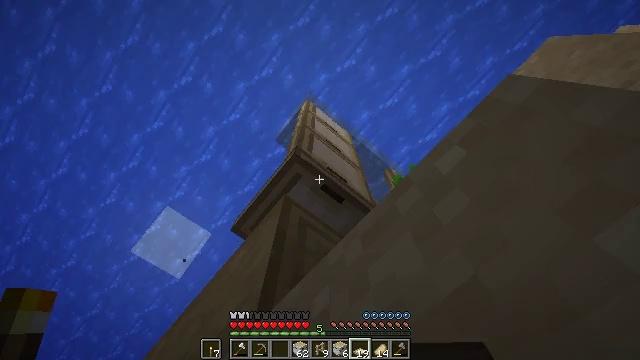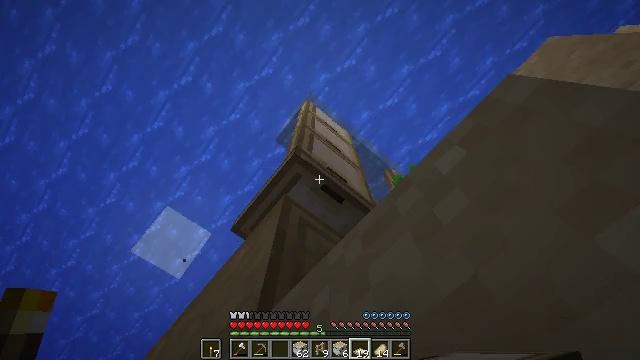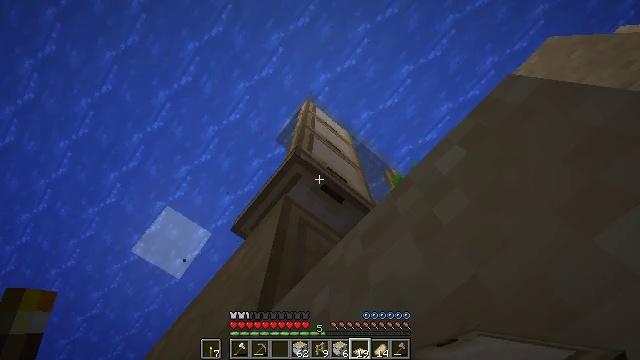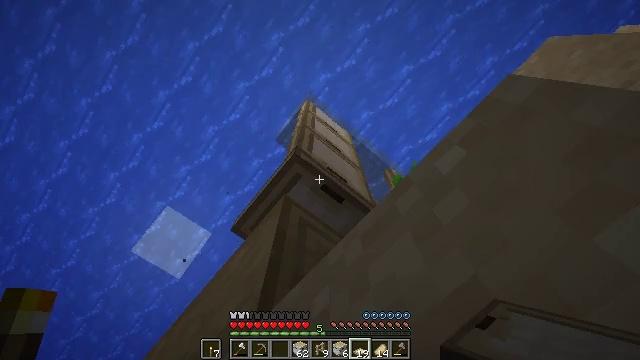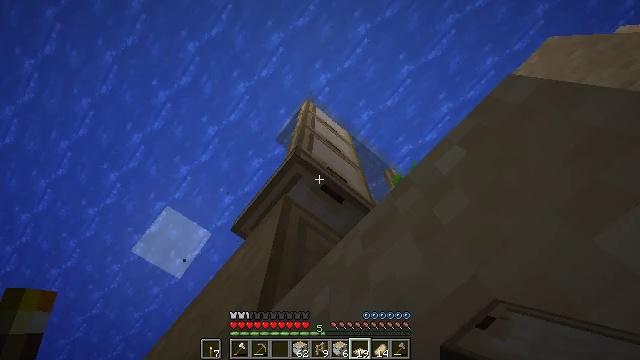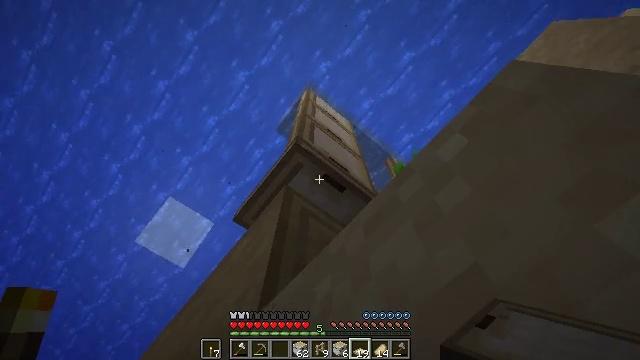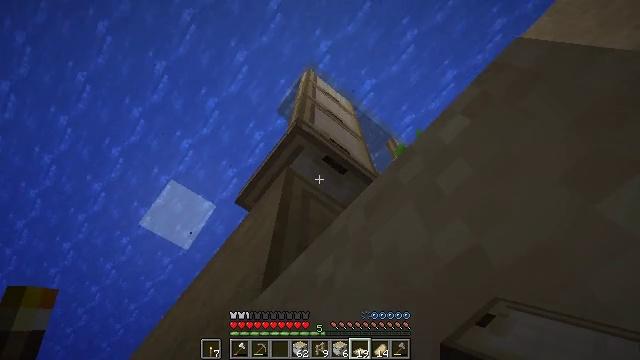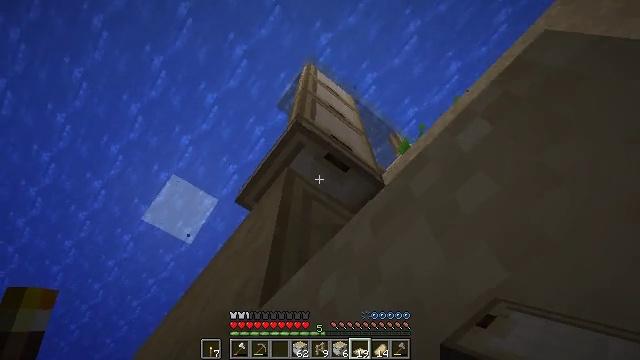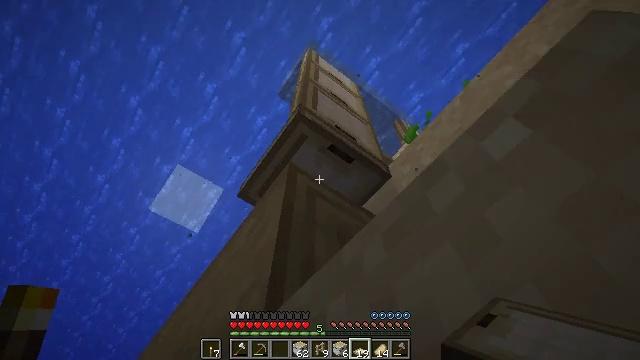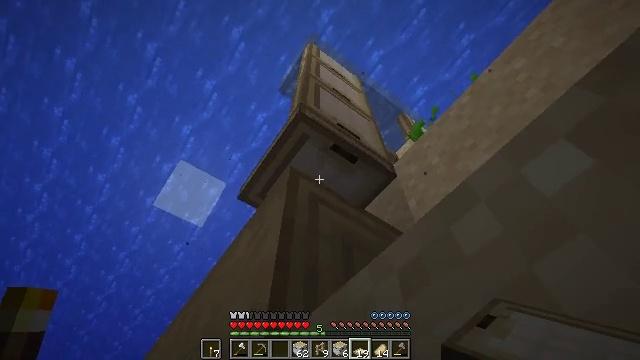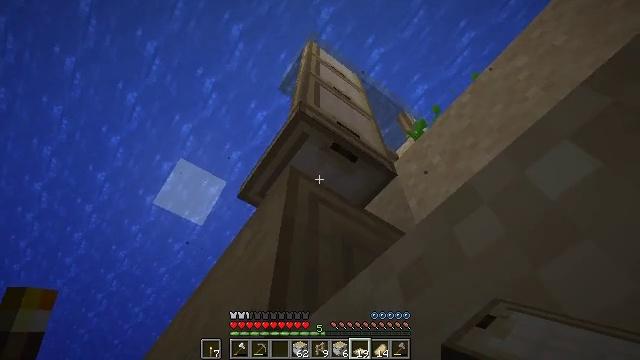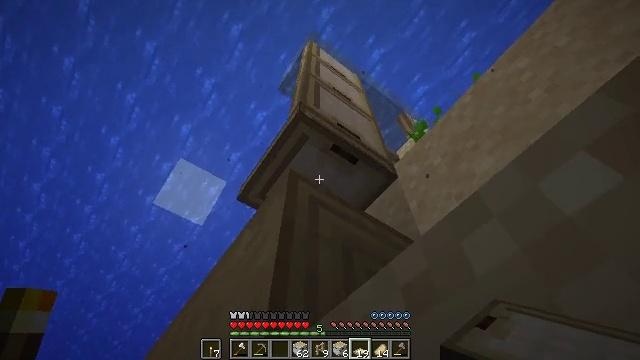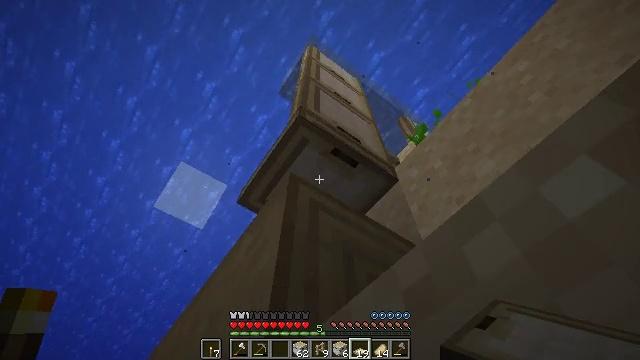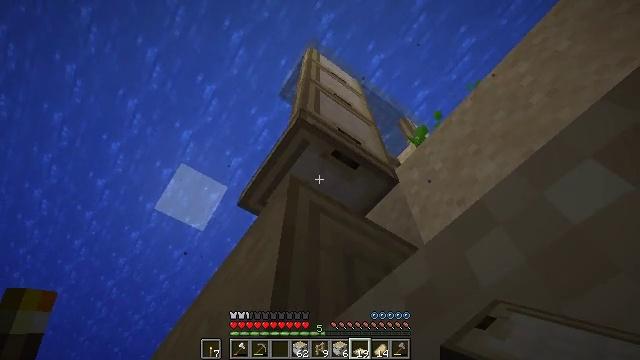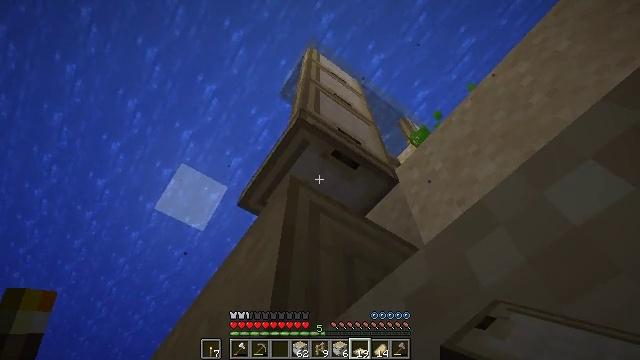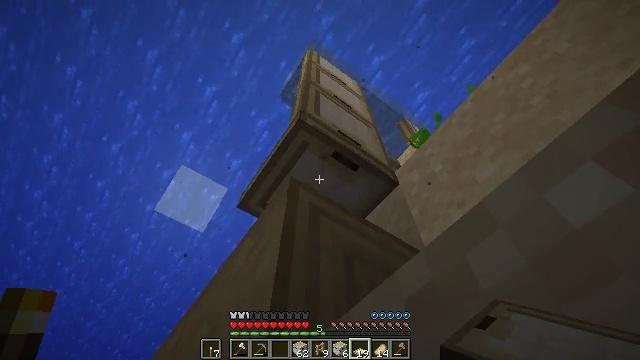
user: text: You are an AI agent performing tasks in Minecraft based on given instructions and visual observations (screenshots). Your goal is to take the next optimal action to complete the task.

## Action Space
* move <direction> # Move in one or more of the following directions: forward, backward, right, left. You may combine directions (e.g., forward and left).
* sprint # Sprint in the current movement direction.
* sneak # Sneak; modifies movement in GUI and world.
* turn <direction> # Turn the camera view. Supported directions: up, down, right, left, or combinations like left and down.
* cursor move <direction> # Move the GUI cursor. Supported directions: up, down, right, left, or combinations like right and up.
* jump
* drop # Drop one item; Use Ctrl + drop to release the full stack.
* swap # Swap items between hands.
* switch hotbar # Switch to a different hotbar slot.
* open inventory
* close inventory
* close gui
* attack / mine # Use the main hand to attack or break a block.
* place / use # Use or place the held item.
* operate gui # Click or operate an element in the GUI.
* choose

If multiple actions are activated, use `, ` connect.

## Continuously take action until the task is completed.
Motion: motion action
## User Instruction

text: Mine the birch trapdoor from existing structures.
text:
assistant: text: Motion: sneak
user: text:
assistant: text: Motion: sneak
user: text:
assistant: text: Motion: sneak
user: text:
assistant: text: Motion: sneak
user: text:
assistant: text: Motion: sneak, turn down
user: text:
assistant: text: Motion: turn down
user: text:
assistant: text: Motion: turn down
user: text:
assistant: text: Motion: turn left and down
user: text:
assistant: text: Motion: turn down
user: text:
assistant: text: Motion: no_op
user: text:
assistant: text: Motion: no_op
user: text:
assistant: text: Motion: no_op
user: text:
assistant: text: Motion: no_op
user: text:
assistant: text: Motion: no_op
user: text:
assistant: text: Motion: no_op
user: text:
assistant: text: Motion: use / place
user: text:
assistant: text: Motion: use / place
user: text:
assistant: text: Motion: no_op
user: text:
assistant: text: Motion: no_op
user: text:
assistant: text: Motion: no_op
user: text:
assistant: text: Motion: no_op
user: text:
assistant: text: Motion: no_op
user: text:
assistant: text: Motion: no_op
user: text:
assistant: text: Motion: no_op
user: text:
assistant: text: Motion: turn left
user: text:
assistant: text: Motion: turn left and down
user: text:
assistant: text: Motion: turn left and down
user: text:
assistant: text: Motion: turn left and down
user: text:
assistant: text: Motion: turn left, switch to hotbar 1
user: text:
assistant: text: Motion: turn left and down, switch to hotbar 1